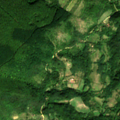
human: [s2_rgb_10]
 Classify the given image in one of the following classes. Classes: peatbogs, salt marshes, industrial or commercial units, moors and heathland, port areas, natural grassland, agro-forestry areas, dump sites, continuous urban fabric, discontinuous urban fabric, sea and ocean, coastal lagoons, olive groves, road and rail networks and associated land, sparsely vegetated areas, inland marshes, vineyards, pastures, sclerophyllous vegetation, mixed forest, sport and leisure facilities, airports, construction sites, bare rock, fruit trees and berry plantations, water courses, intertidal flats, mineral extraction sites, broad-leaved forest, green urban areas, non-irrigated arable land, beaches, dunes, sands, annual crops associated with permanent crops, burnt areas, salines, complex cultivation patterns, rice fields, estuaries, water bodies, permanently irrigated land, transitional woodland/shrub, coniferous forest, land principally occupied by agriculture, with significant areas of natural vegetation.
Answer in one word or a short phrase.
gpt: complex cultivation patterns, broad-leaved forest, mixed forest, transitional woodland/shrub